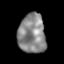
Tissue: prostate
Cell type: T cells
Senescence score: 0.3447
Nuclear area (px): 1065
Mean DAPI intensity: 135.362